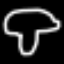
Label: mushroom